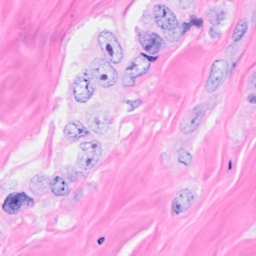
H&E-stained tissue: Breast